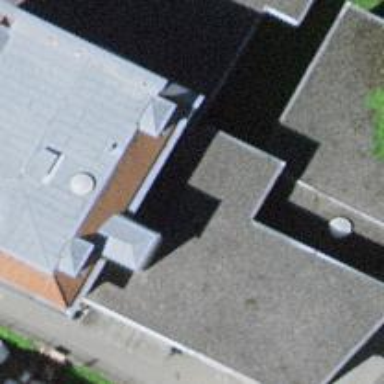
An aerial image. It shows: Library.